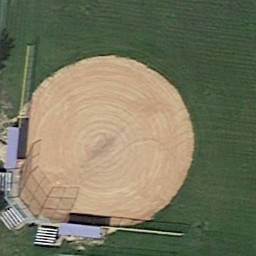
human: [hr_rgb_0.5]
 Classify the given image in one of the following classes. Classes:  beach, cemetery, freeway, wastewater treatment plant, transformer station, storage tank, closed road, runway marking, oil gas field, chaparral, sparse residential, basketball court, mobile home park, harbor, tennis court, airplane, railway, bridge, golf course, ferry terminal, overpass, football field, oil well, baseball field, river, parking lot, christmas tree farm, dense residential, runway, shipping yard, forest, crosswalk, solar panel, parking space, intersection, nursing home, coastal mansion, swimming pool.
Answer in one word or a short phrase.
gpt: baseball field